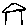
Label: house